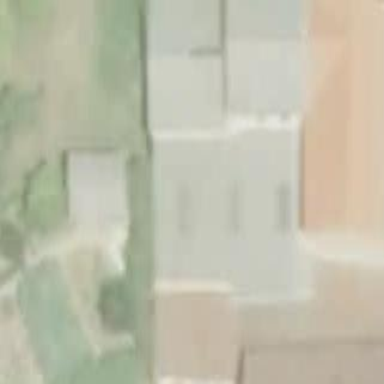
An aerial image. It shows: Shed building.